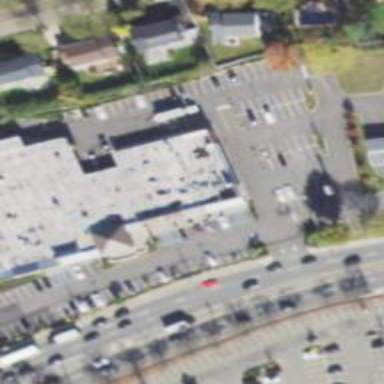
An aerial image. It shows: Retail building.